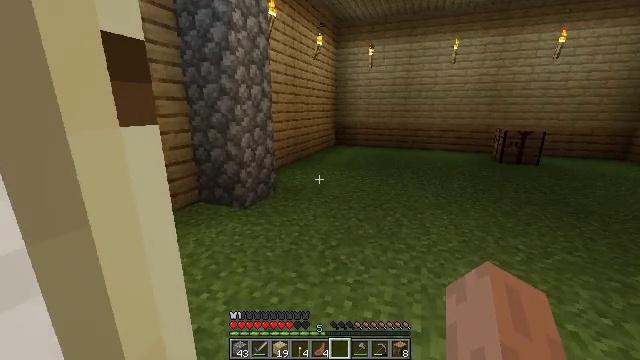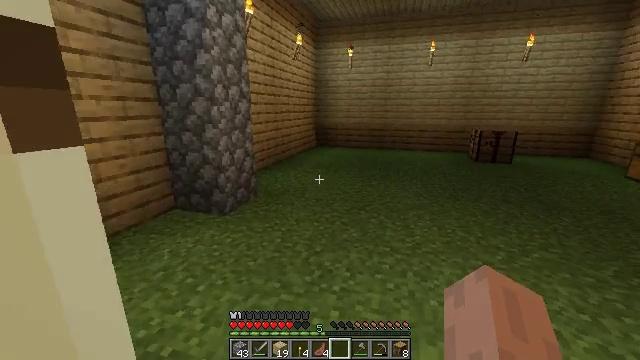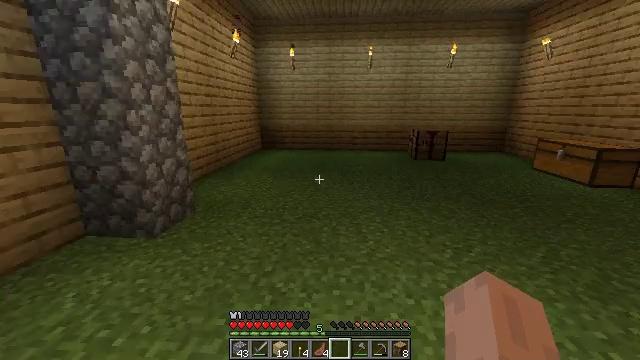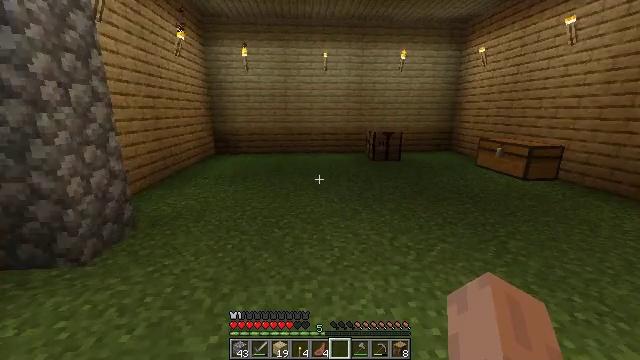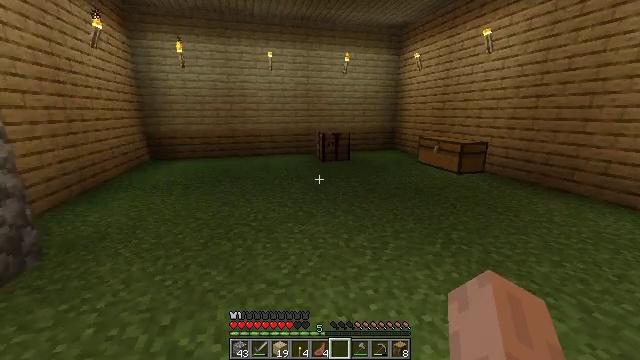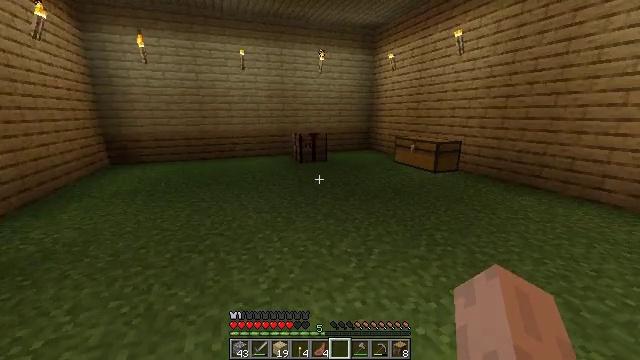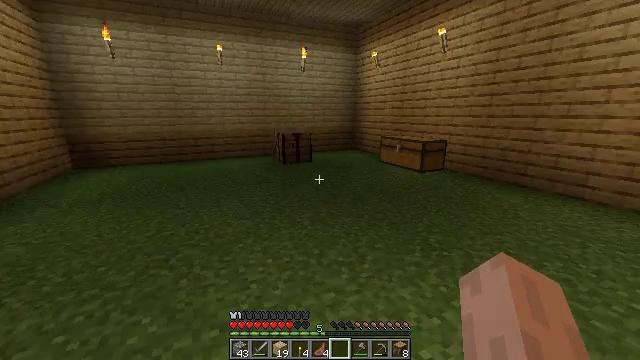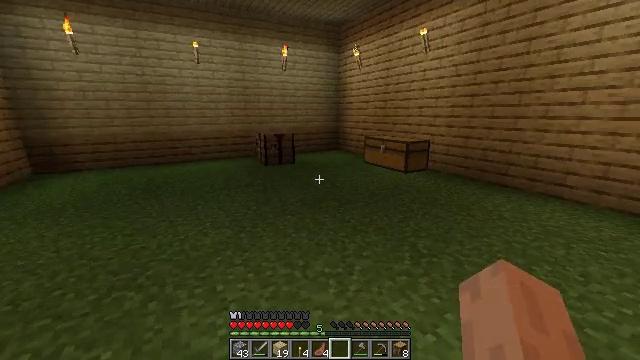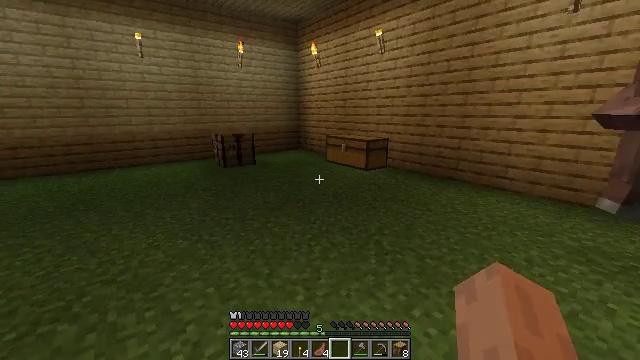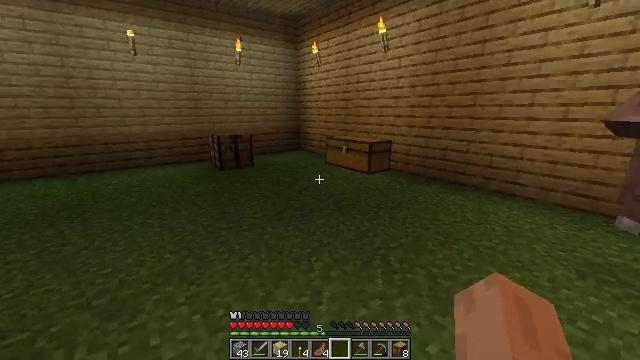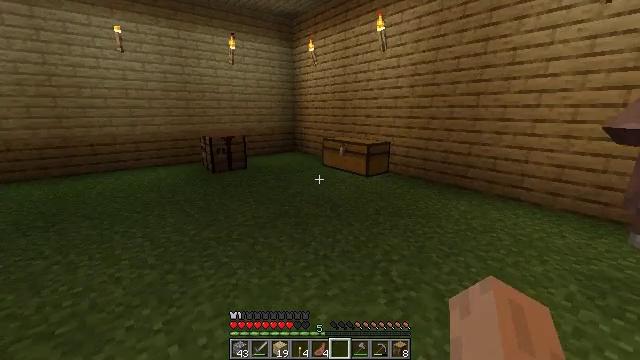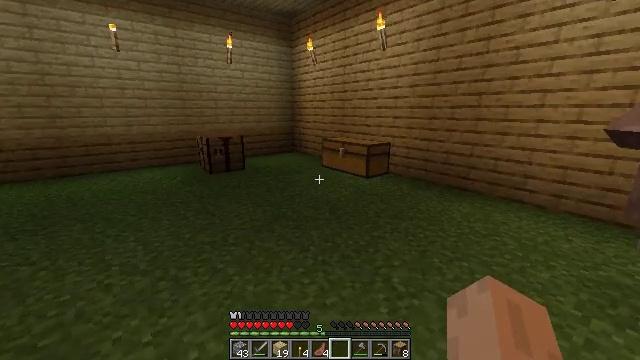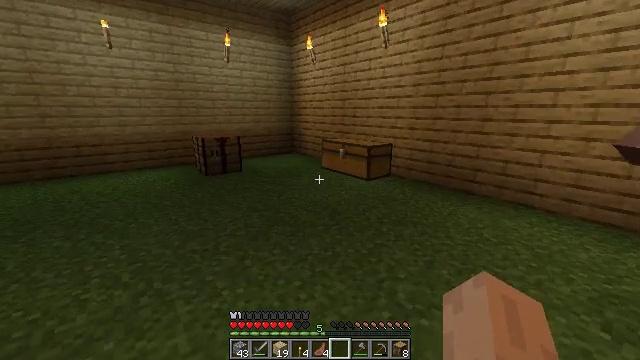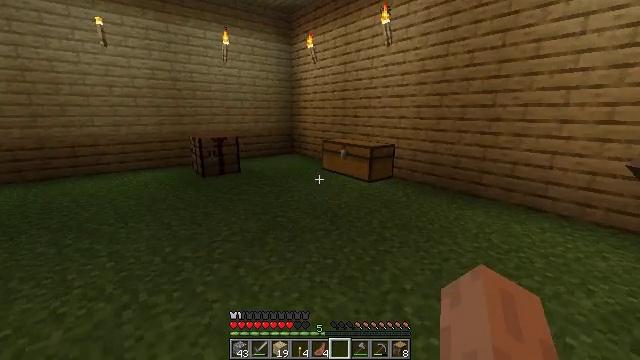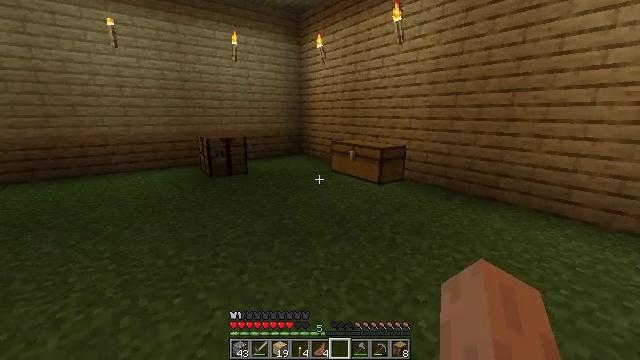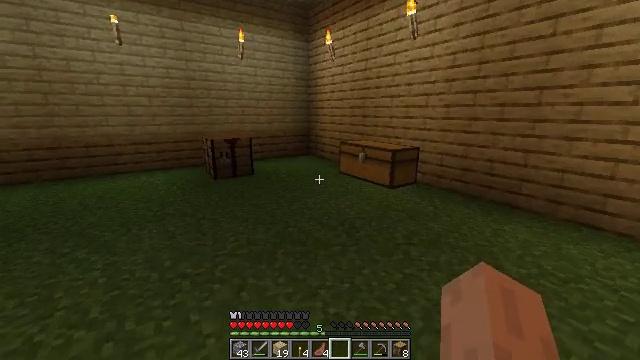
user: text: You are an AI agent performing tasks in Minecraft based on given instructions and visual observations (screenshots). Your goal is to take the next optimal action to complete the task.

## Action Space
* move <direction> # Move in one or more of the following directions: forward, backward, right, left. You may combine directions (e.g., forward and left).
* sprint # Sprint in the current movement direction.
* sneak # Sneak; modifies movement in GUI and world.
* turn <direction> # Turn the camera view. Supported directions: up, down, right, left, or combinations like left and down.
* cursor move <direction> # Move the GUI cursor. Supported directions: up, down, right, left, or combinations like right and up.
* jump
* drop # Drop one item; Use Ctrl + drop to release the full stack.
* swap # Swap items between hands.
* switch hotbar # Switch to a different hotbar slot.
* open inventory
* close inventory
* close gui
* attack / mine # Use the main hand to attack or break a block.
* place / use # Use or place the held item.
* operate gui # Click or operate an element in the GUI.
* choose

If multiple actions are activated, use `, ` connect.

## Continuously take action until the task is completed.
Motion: motion action
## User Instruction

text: Use a crafting table to make birch slabs.
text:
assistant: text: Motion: move forward, turn right
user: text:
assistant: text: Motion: move forward, turn right
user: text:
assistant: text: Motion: move forward, turn right
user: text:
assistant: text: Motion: move forward, turn right
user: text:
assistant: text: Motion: move forward, turn right
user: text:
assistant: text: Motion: move forward, turn right
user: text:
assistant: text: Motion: move forward, turn right
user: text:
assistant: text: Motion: move forward, turn right
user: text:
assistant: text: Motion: move forward
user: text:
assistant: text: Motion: move forward
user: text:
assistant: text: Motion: move forward
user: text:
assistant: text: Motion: move forward
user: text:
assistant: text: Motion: move forward
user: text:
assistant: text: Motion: move forward, turn left
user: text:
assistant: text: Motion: move forward, turn left
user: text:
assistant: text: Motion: move forward, turn left
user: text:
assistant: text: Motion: move forward, turn left
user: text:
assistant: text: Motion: move forward, turn left
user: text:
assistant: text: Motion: move forward, turn left
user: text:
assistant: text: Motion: move forward
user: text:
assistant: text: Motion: move forward
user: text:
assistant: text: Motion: move forward
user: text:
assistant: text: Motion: move forward
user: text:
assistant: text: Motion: move forward
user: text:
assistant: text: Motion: move forward
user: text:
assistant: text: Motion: move forward
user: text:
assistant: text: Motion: move forward
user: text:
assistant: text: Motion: move forward
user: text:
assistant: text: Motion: move forward
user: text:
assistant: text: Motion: move forward